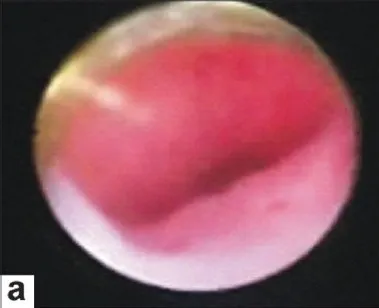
Cystoscpy. Urogenital sinus.
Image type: endoscopy (airway_endoscopy)